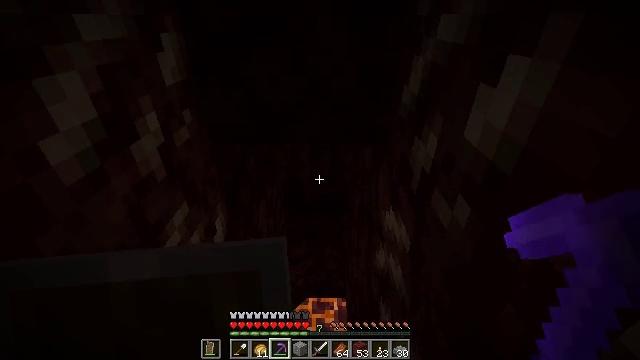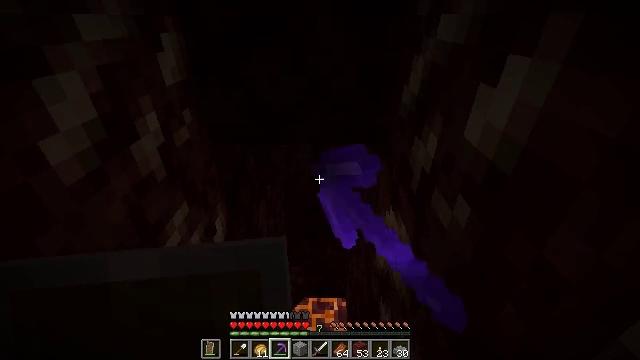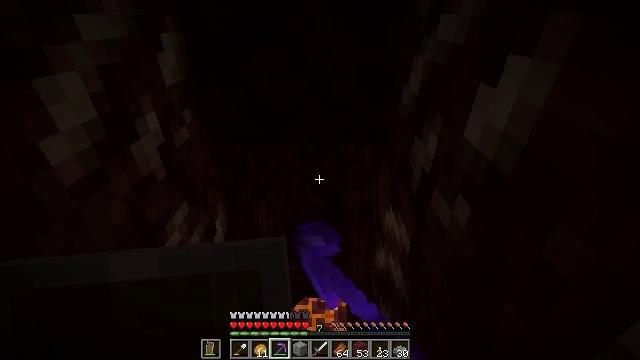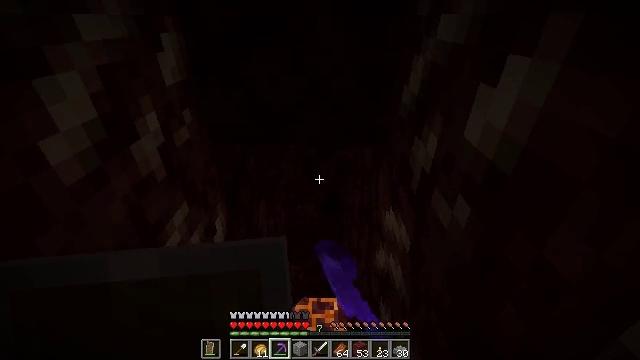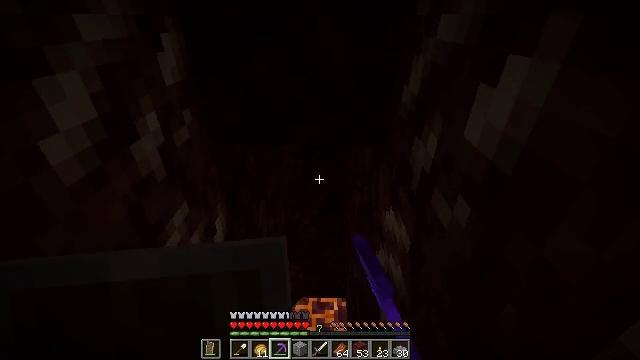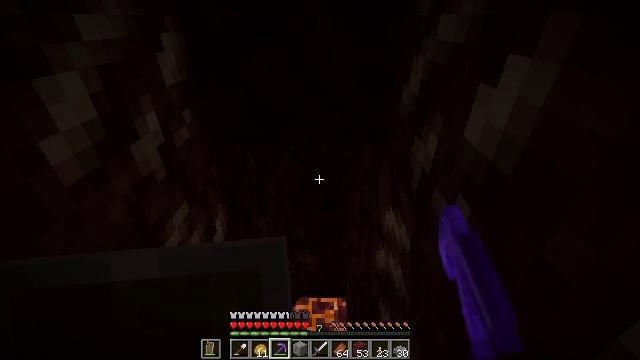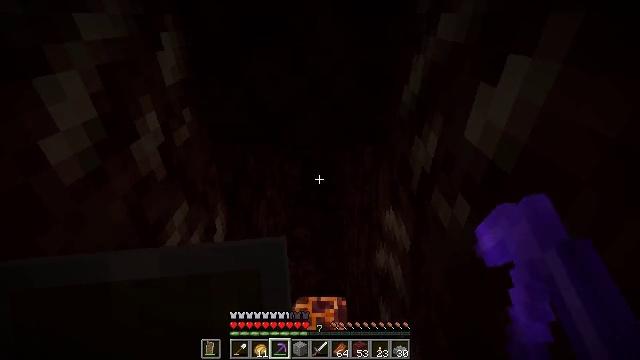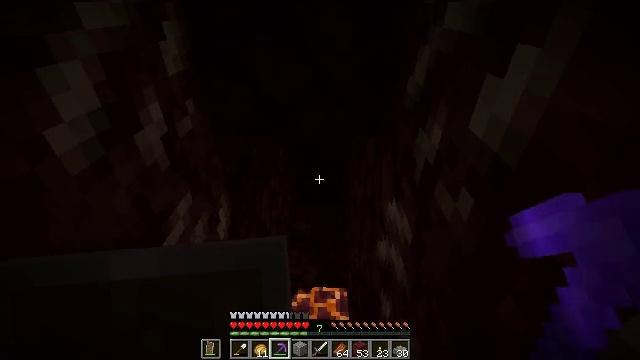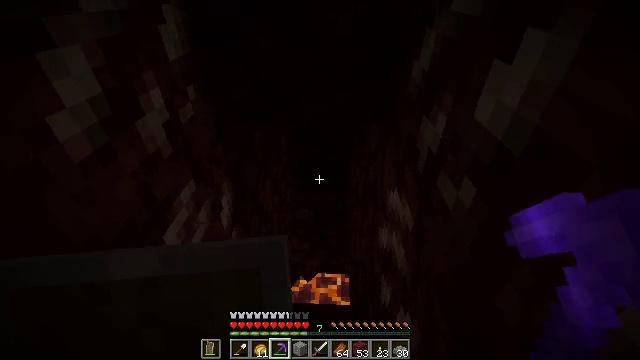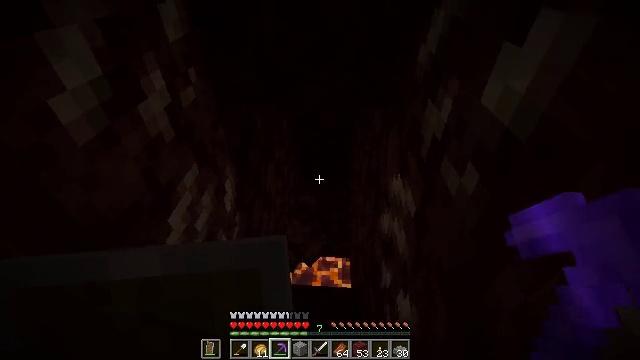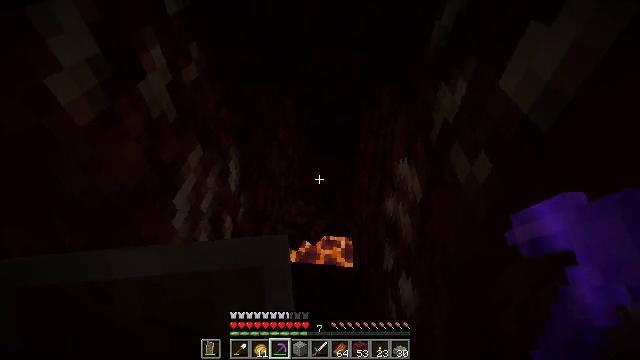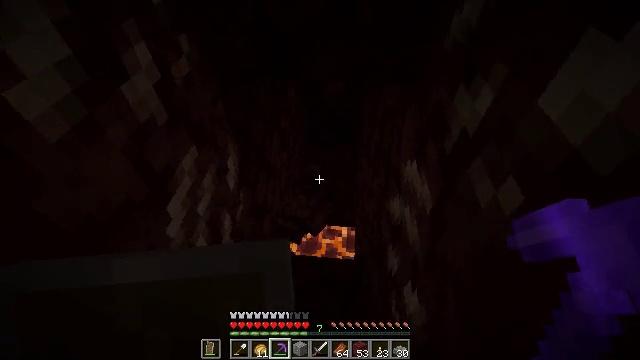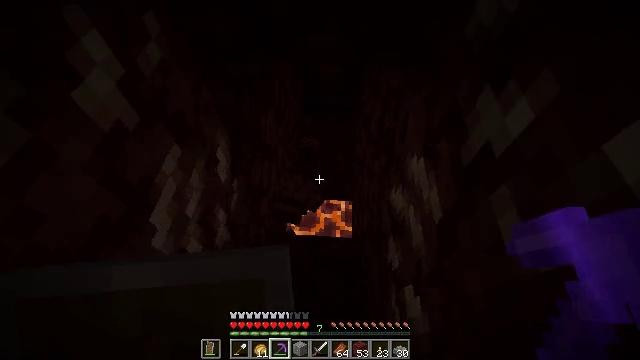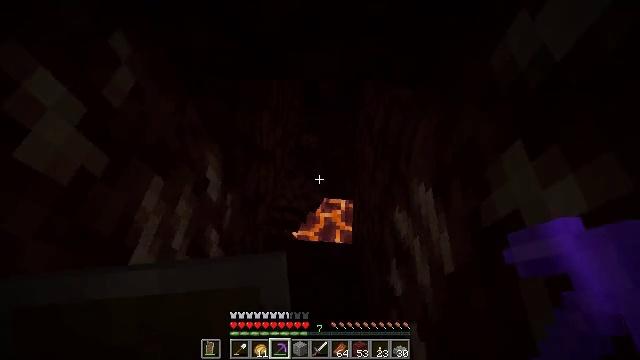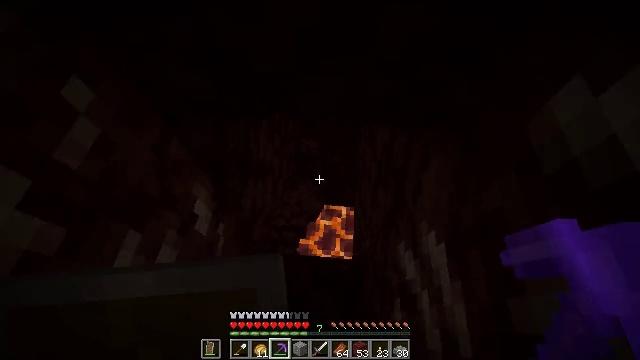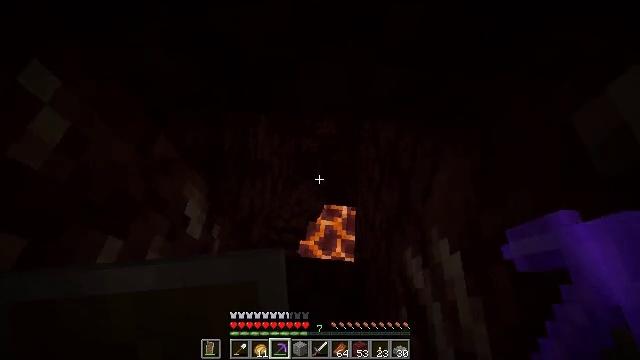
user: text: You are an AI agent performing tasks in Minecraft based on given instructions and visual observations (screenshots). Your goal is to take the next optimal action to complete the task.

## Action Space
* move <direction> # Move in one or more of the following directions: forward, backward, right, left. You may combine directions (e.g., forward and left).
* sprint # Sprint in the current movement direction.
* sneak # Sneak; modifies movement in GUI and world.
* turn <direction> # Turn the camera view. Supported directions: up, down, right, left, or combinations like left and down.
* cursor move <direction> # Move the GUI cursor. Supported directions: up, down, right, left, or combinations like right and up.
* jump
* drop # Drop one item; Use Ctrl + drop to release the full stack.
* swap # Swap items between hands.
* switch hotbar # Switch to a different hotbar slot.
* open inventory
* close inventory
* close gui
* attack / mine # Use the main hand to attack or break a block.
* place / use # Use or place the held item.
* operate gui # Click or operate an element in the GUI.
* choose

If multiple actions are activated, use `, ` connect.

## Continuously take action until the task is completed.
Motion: motion action
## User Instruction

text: Collect netherrack in the Nether.
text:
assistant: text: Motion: attack / mine
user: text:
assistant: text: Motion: attack / mine
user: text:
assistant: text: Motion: no_op
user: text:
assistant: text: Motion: no_op
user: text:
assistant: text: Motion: no_op
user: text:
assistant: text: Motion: no_op
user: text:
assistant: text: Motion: turn down
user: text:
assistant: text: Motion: turn down
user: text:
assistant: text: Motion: turn down
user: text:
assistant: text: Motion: move forward, turn left and down
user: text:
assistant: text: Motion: move forward, turn down
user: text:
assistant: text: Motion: move forward, turn down
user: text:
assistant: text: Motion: move forward, turn down
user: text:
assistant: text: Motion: turn down
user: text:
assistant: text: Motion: no_op
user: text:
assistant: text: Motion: no_op
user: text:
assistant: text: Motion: no_op
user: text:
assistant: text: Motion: no_op
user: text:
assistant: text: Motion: no_op
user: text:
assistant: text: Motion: no_op
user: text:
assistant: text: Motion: no_op
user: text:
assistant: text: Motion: no_op
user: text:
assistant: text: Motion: no_op
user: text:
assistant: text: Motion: no_op
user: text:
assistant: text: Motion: no_op
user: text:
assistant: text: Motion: no_op
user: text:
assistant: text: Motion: no_op
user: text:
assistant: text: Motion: no_op
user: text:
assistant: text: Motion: no_op
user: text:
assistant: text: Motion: no_op